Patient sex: M
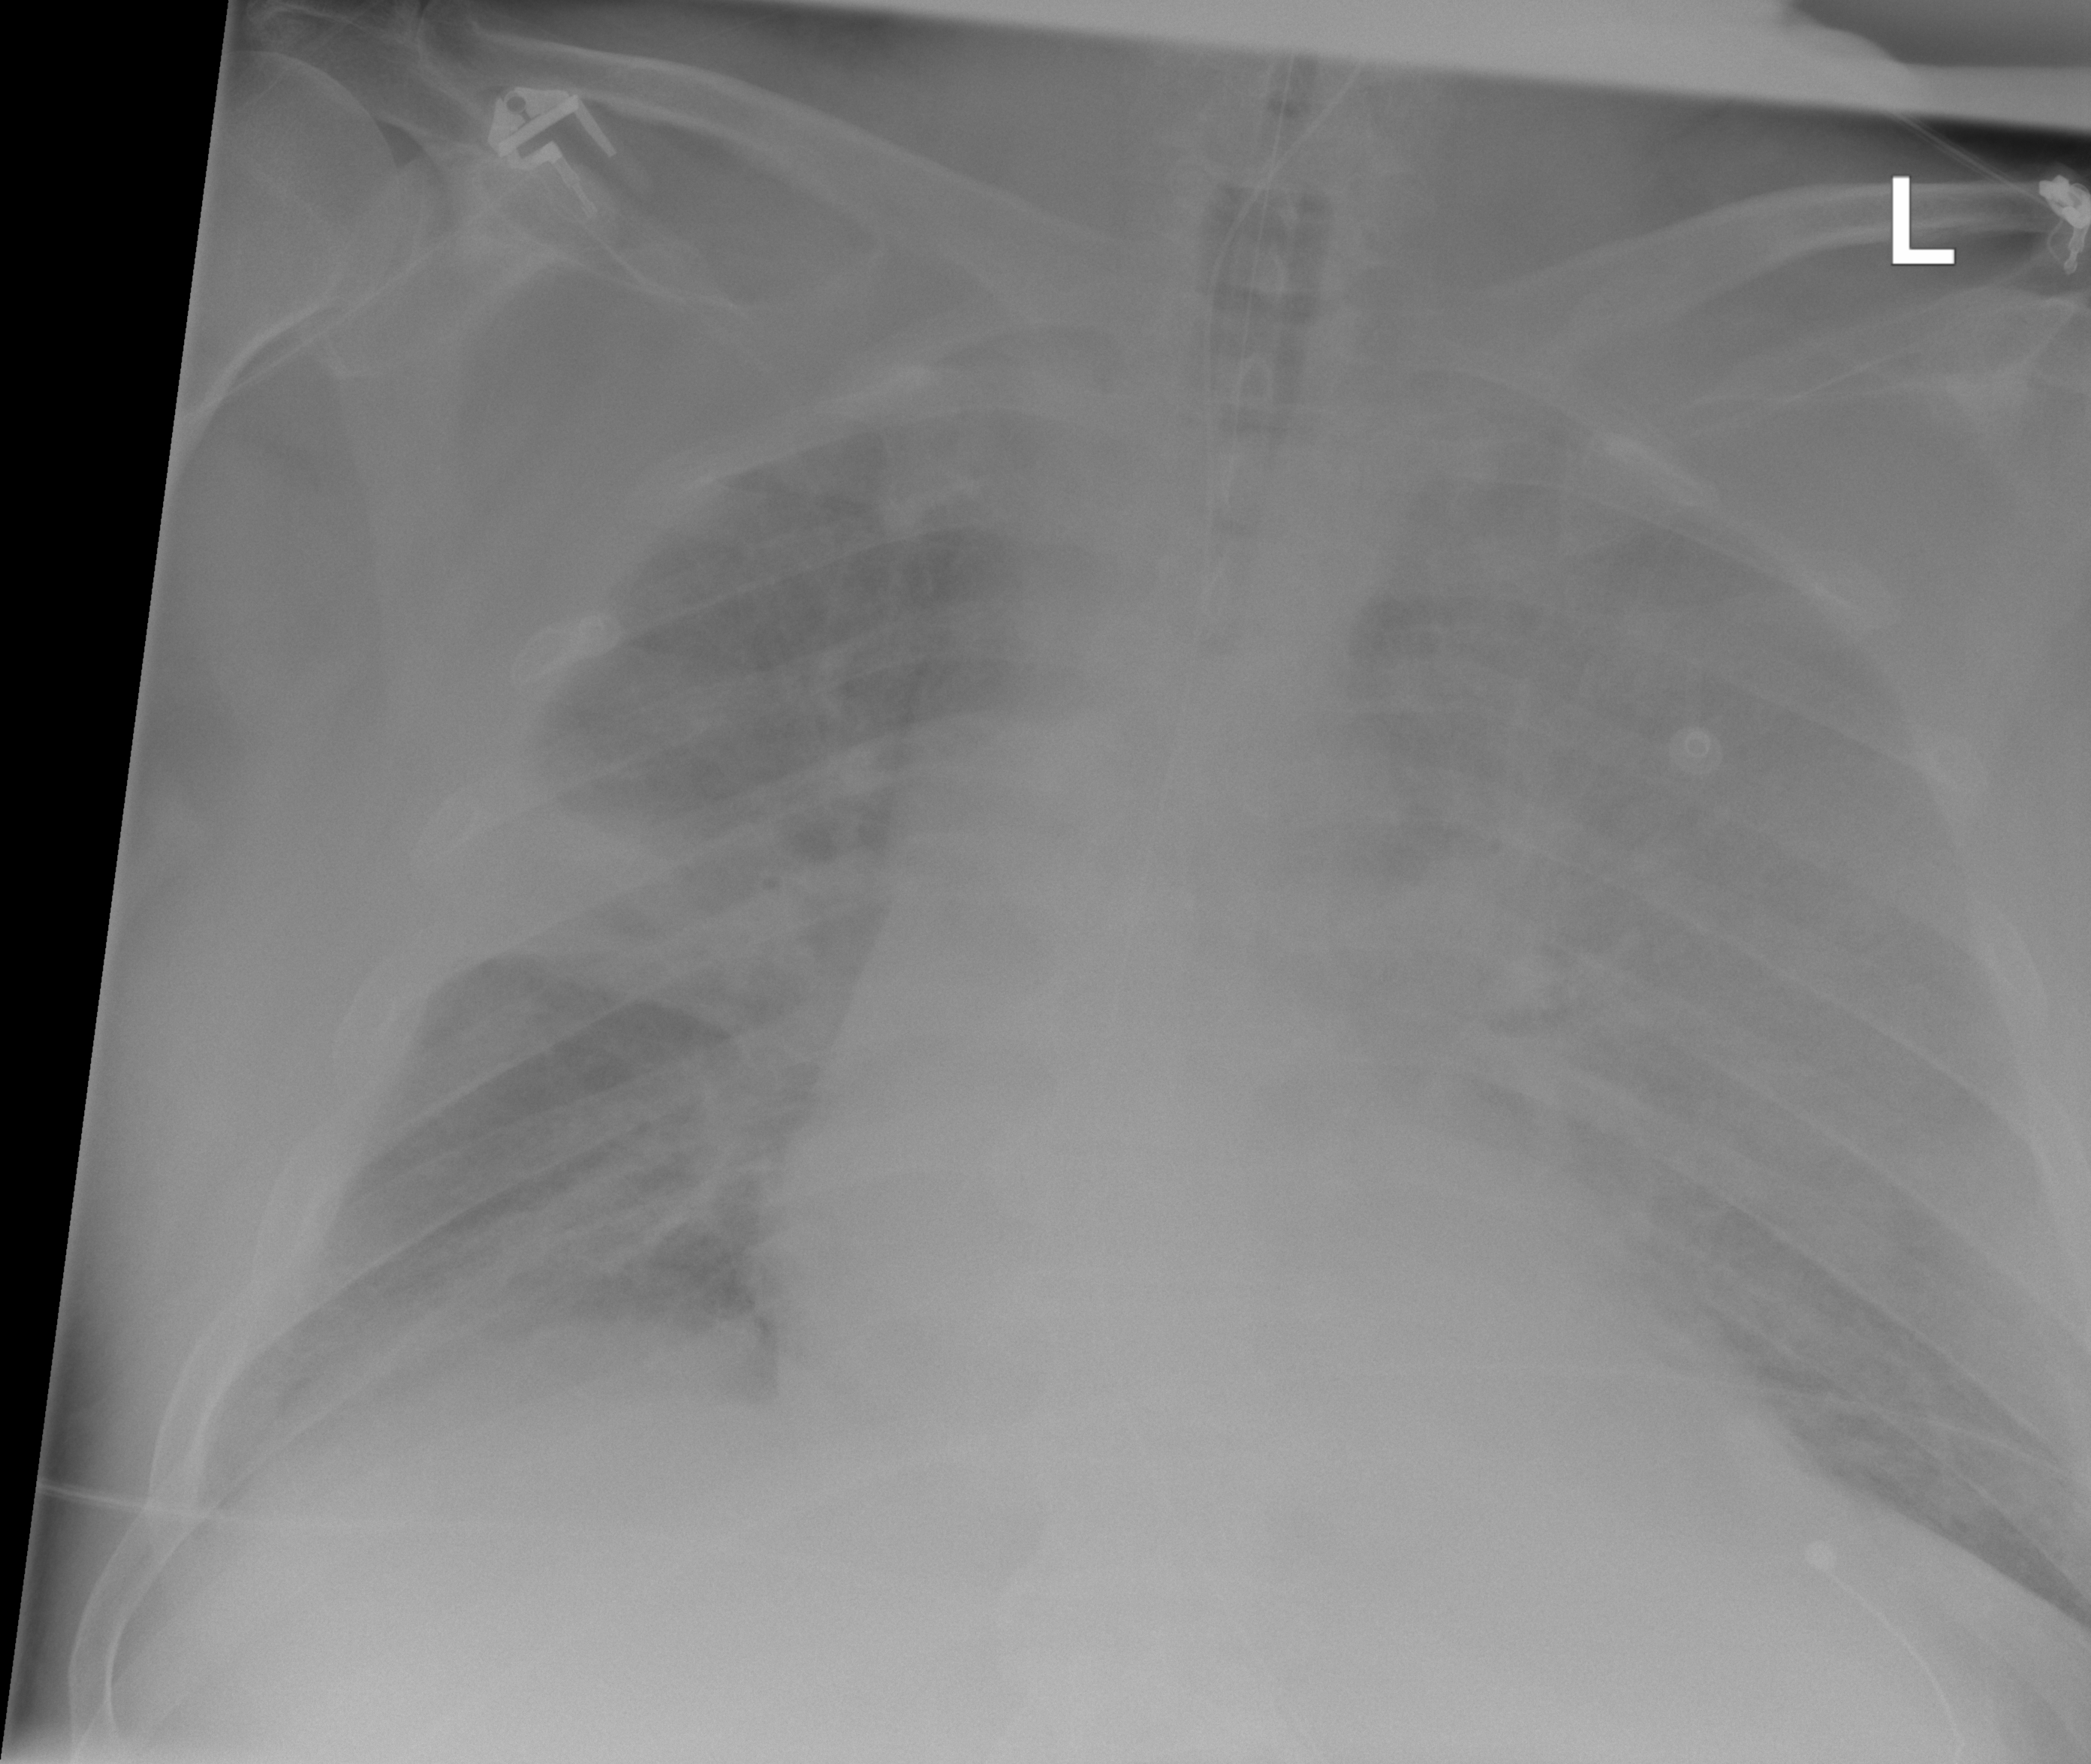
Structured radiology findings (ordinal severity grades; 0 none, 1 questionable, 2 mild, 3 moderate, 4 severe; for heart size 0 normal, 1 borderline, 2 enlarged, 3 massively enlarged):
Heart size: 2
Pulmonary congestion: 3
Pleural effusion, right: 2
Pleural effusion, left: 2
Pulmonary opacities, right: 2
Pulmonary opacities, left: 2
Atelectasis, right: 3
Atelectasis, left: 2